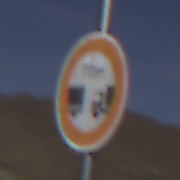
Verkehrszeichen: VerbotUnterschreitenMindestabstand
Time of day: Midday
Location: Outdoor (Nature)
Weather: Clear
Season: NotSpecified
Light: Natural